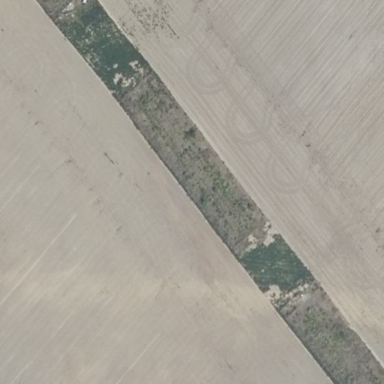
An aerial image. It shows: Fence surrounding patch of scrubland.